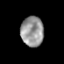
Tissue: prostate
Cell type: Epithelial cells
Senescence score: 0.2762
Nuclear area (px): 672
Mean DAPI intensity: 150.58